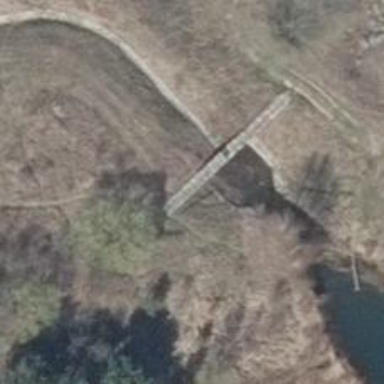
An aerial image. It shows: Concrete path on bridge.